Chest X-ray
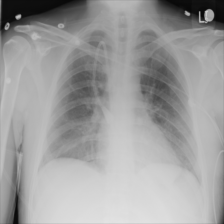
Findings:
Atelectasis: negative
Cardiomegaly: negative
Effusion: negative
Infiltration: negative
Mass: negative
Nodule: negative
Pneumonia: negative
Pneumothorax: negative
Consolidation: negative
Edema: negative
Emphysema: negative
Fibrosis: negative
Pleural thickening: negative
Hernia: negative